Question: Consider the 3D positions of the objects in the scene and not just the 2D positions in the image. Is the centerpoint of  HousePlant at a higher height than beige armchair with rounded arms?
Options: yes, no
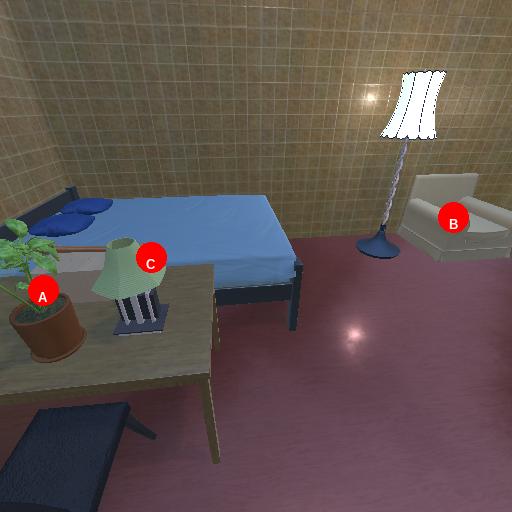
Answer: yes